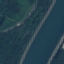
Label: River